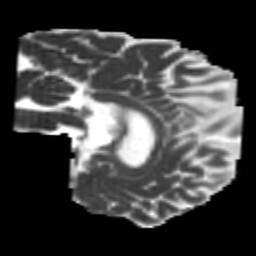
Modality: MD
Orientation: sagittal
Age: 20
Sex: male
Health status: healthy
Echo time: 0.074 s